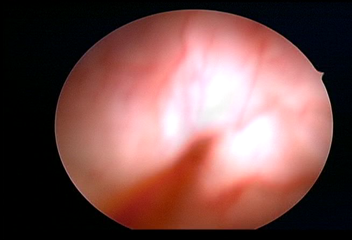
Modality: WLC
Class: Normal mucosa
Bladder cancer association: No